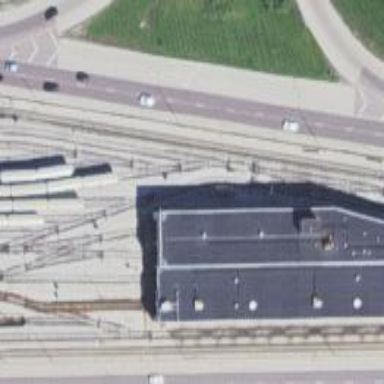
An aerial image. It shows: Electrified rail service yard.